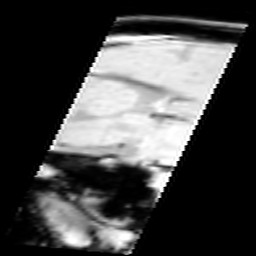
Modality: inplaneT1
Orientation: sagittal
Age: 24
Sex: male